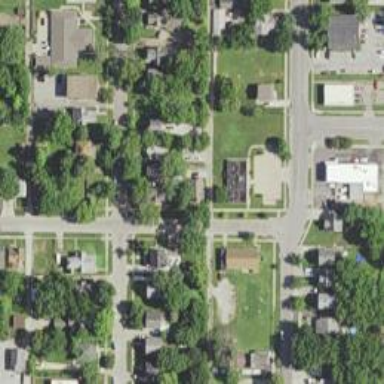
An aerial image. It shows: Neighborhood.